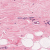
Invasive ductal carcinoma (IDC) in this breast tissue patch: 0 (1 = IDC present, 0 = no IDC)